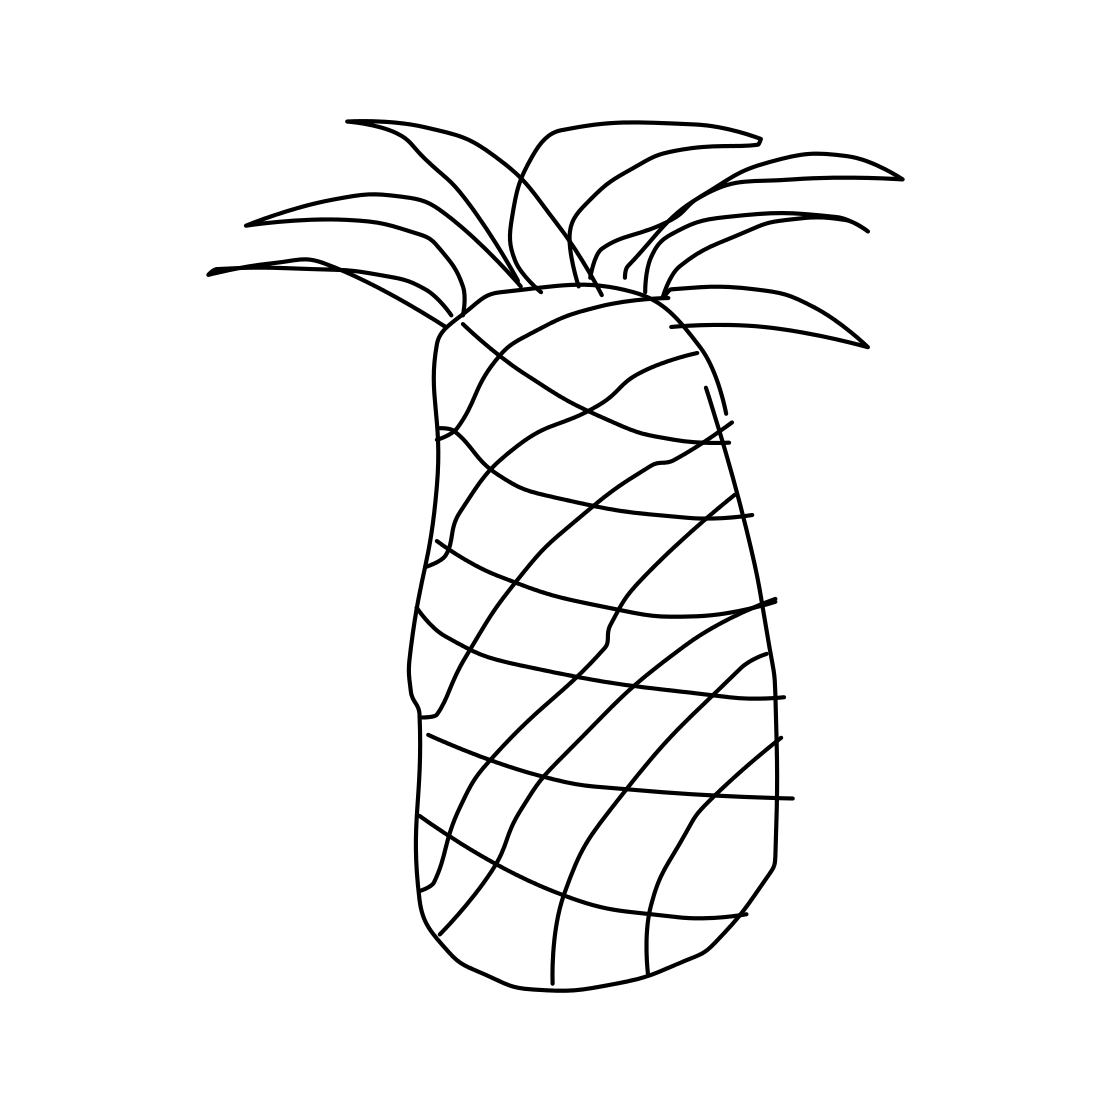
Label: pineapple